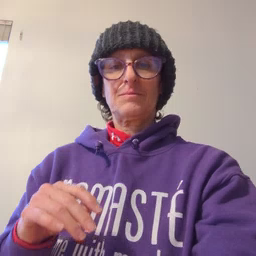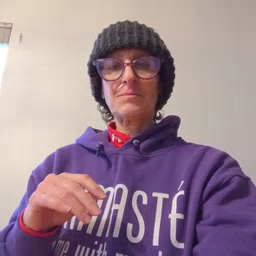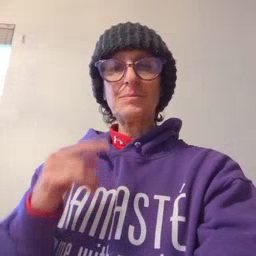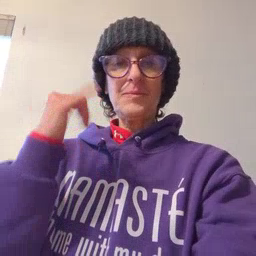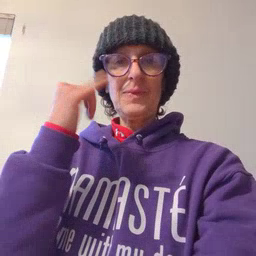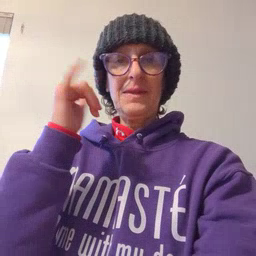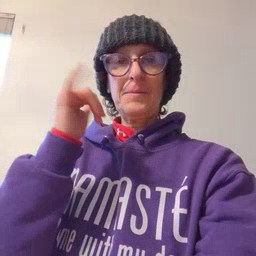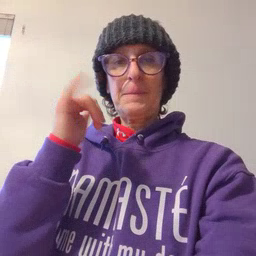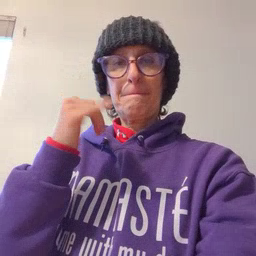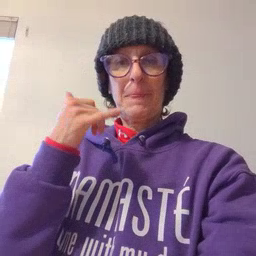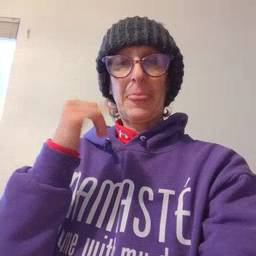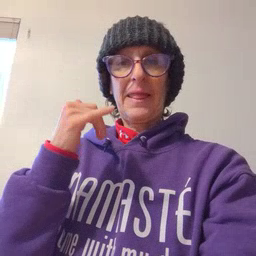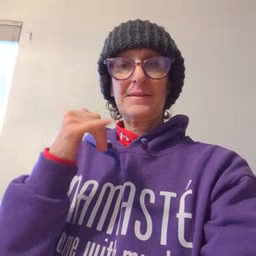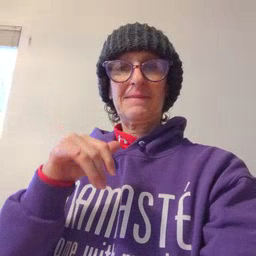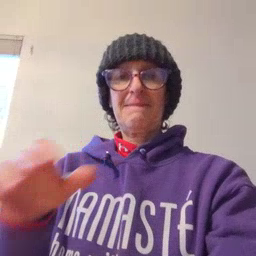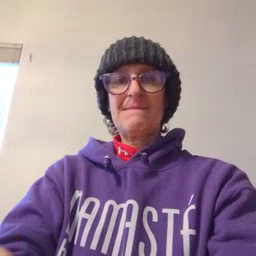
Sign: yellow